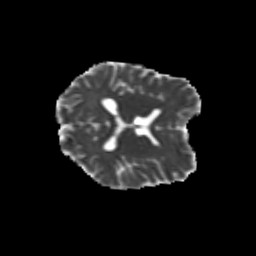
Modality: MD
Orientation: axial
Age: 26
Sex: female
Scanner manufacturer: siemens
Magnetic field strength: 3 T
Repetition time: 3.5 s
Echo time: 0.104 s